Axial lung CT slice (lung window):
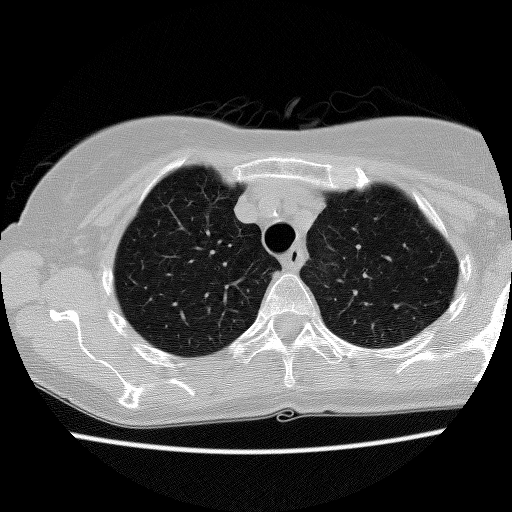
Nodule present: no